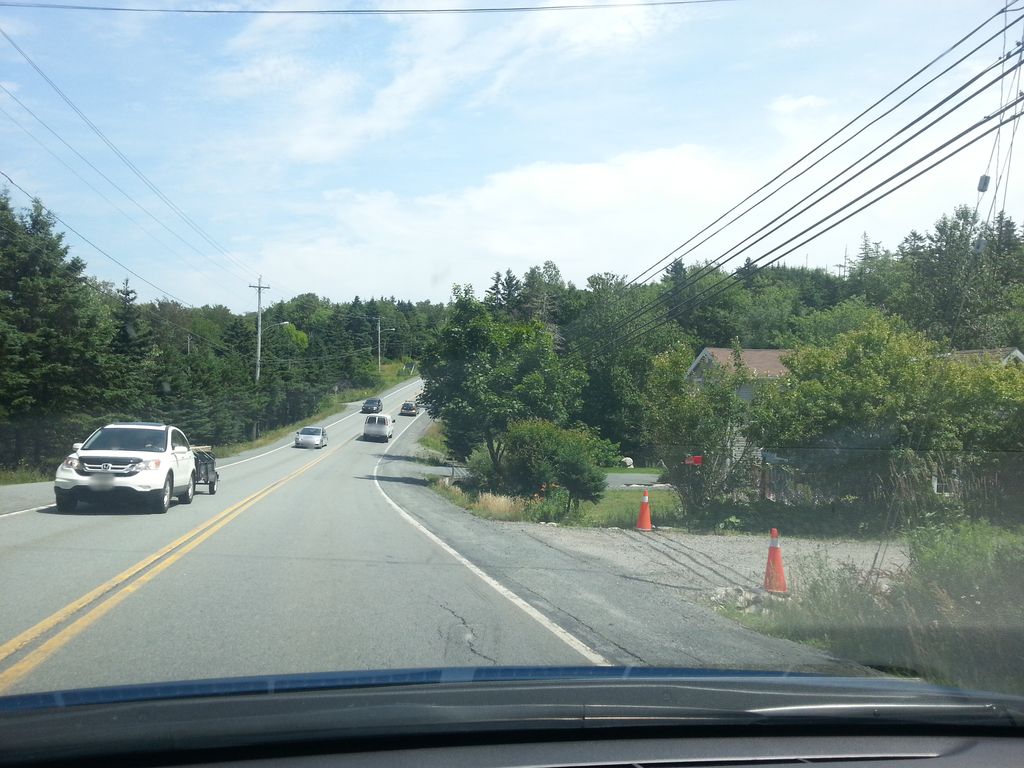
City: halifax